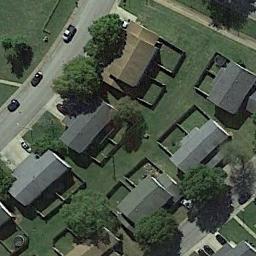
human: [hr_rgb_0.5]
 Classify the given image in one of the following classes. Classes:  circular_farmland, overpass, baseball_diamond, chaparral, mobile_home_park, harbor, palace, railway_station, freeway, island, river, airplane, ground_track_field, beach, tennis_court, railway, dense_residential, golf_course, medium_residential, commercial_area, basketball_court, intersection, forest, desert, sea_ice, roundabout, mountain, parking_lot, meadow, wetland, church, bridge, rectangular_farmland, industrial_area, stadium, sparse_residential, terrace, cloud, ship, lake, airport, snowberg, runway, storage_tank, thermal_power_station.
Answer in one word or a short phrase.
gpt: medium_residential